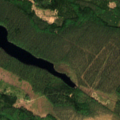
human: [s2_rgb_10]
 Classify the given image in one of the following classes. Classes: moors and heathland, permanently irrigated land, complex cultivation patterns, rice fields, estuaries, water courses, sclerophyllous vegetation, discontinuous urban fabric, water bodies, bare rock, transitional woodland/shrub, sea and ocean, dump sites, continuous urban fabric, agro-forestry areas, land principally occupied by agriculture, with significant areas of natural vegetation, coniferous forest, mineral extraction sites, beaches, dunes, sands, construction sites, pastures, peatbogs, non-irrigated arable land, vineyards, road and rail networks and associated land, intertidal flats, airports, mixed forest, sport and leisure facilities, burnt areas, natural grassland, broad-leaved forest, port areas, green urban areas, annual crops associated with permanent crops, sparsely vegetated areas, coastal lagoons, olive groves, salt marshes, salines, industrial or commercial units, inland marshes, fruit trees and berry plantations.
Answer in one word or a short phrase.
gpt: coniferous forest, mixed forest, transitional woodland/shrub